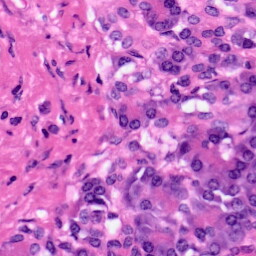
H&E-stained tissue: Pancreatic